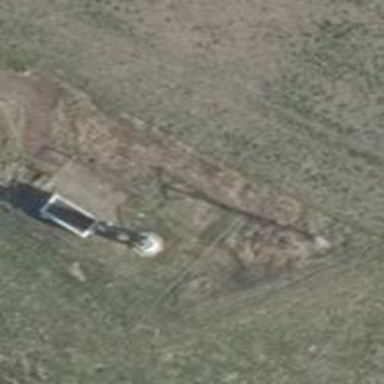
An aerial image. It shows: Communication tower.